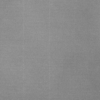
Label: dusty